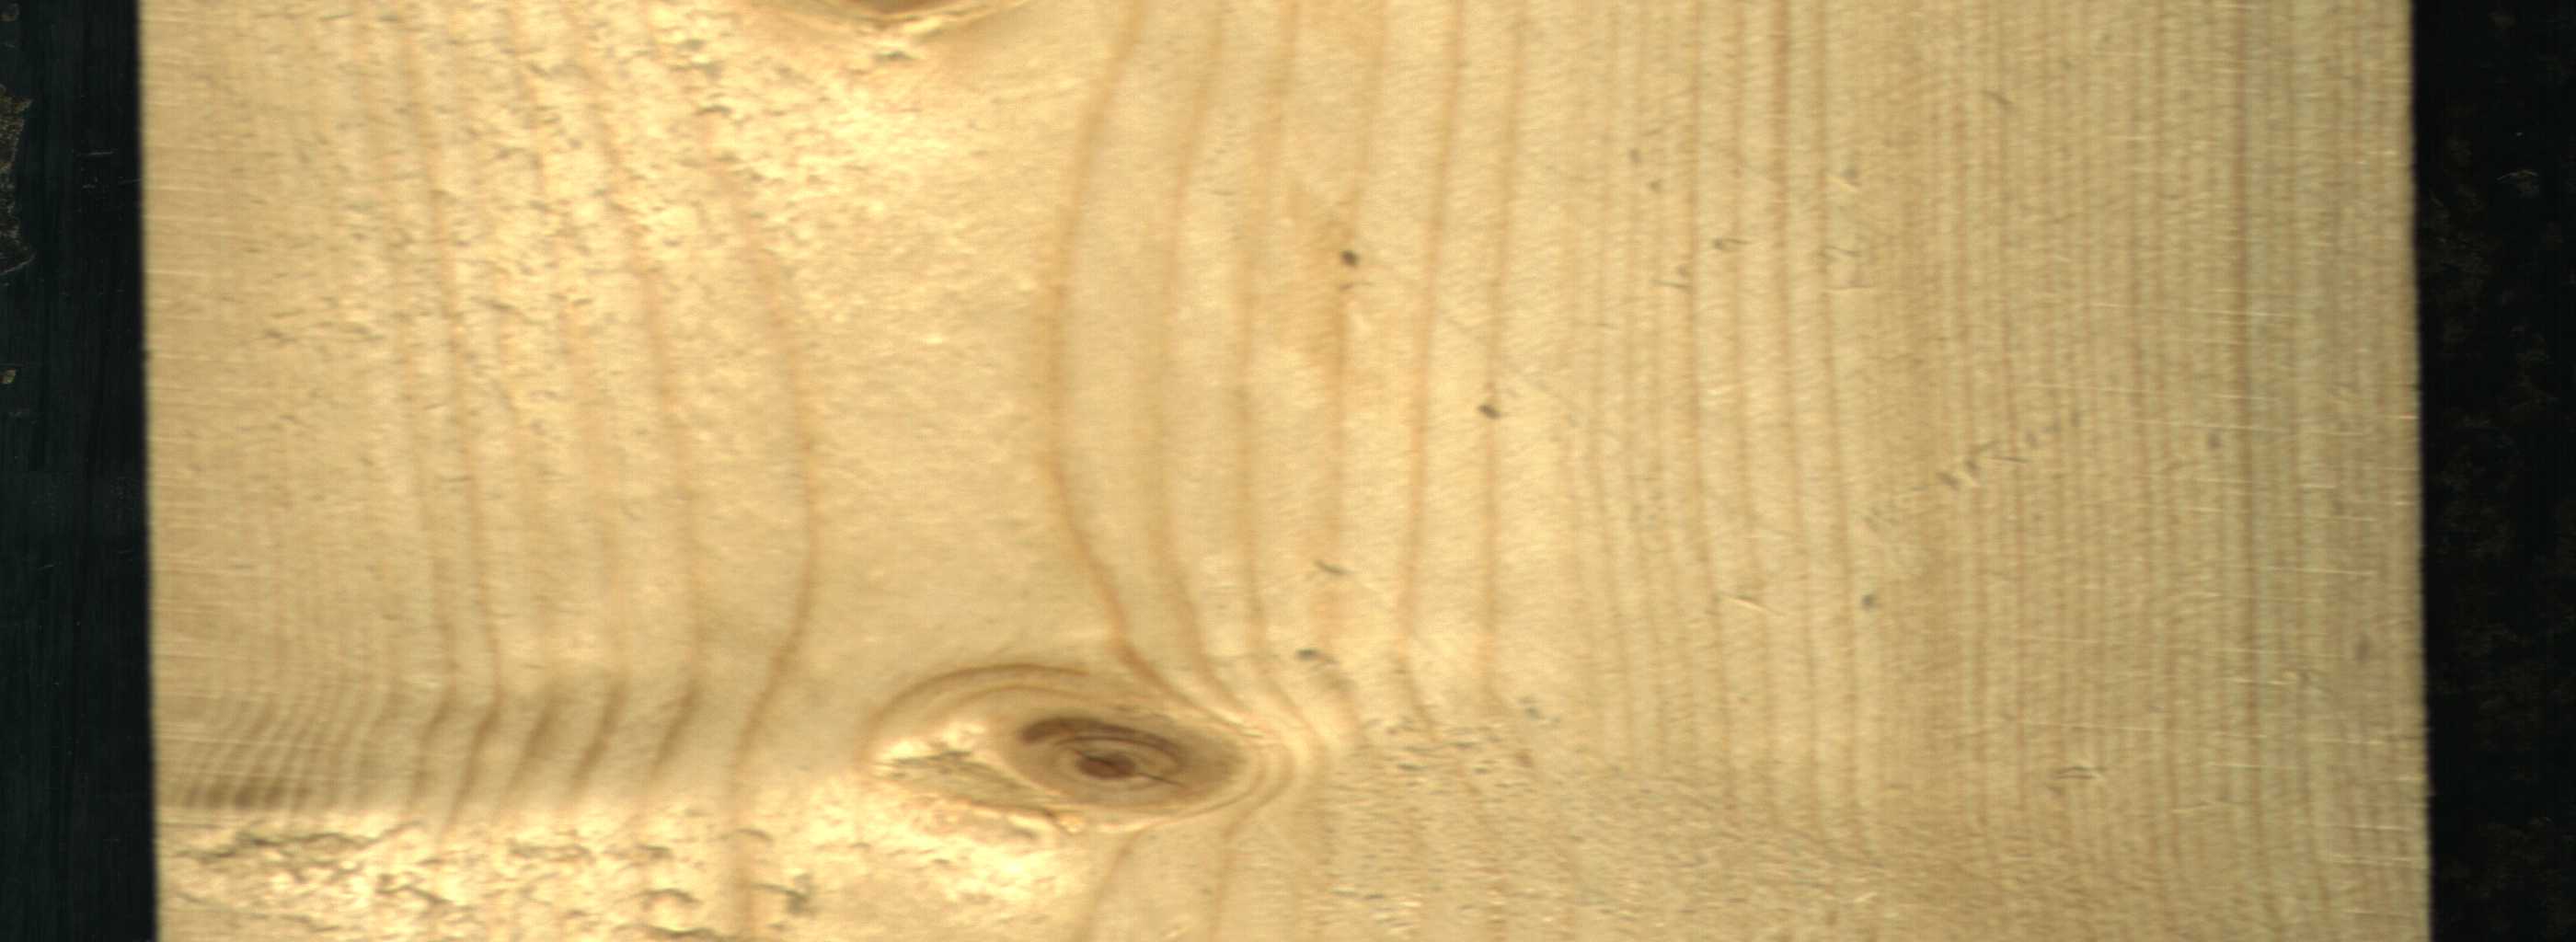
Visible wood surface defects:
Live_Knot